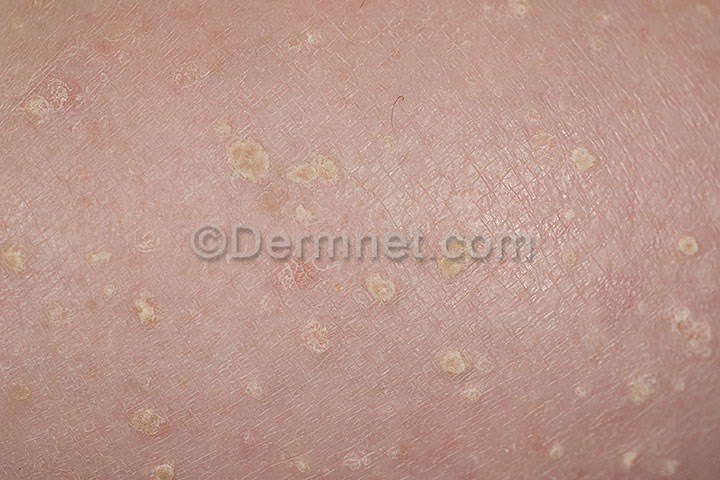
Disease: Warts Molluscum and other Viral Infections